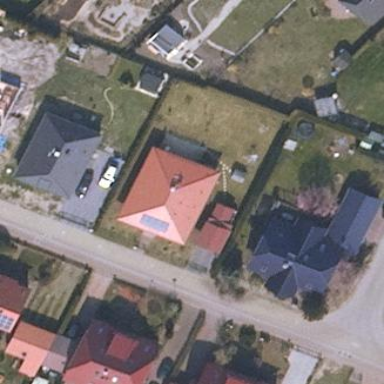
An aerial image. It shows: Building with hipped roof.